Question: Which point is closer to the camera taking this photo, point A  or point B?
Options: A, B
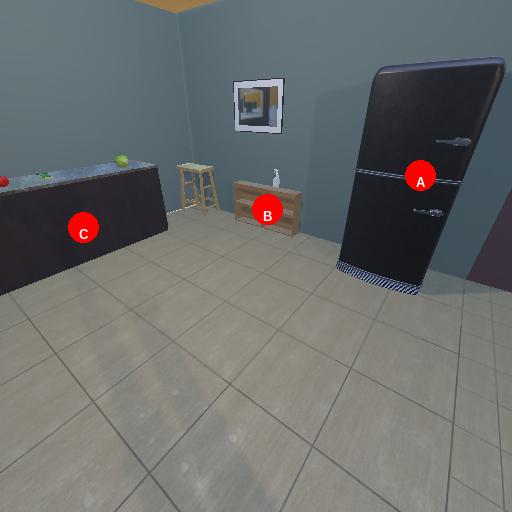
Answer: A